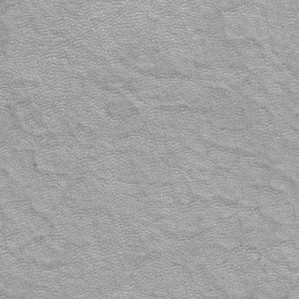
Label: frost